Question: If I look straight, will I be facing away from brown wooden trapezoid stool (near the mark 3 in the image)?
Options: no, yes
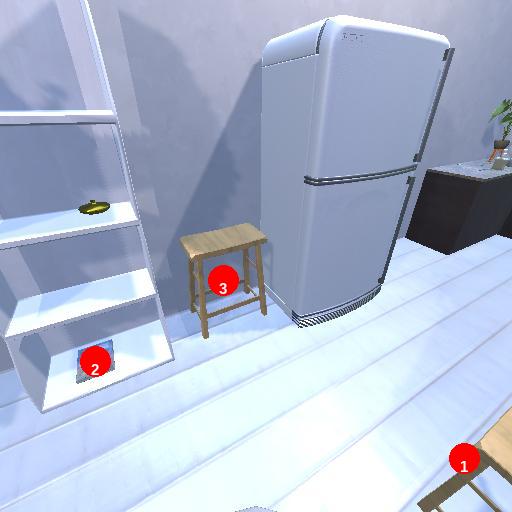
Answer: no